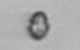
Label: Heterocapsa_rotundata